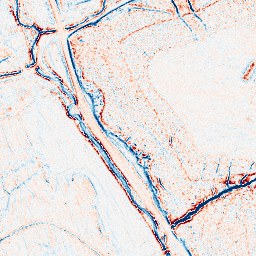
Category: edge_preserving
Decomposition family: anisotropic_diffusion
Decomposition parameters: iterations: 10
kappa: 100
gamma: 0.1
Upsampling method: bspline
Upsampling parameters: scale: 8
Upsampling scale: 8